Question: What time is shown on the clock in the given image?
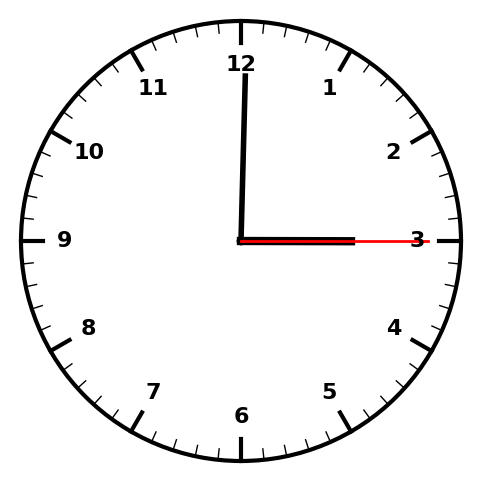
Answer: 03:00:15